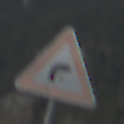
Verkehrszeichen: KurveRechts
Umgebung: Outdoor, Nature
Tageszeit: MorningAfternoon
Wetter: PartlyCloudy
Licht: Natural
Jahreszeit: NotSpecified
Kontrast: HighContrast